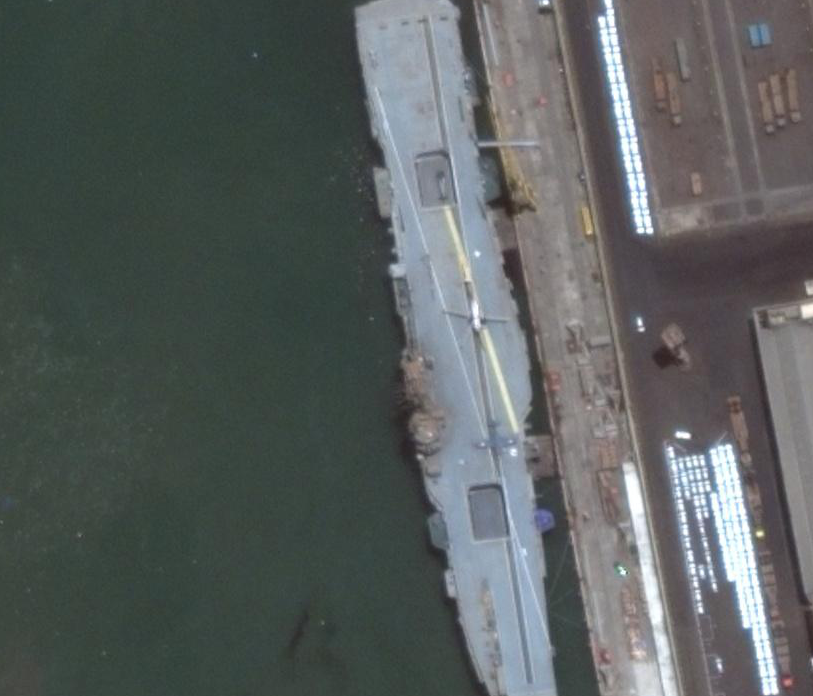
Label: INS_Virrat_aircraft_carrier